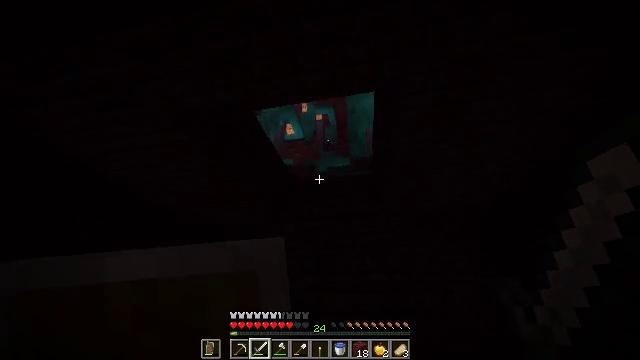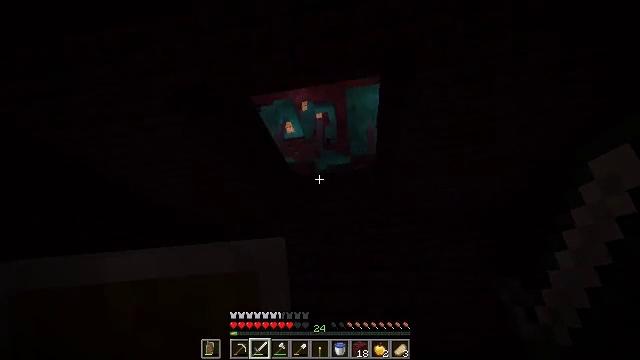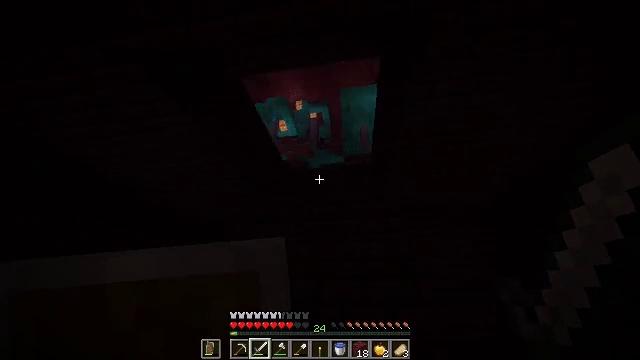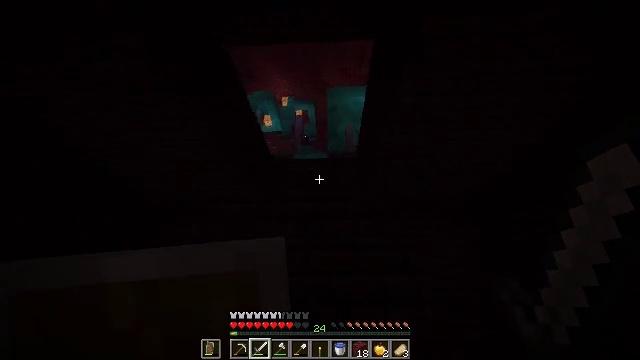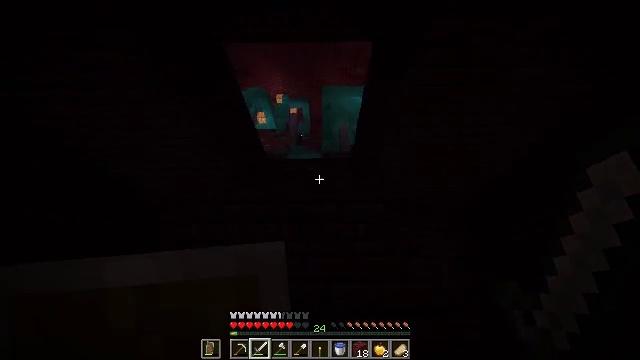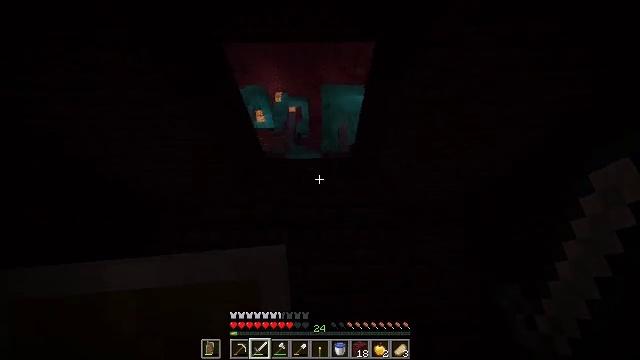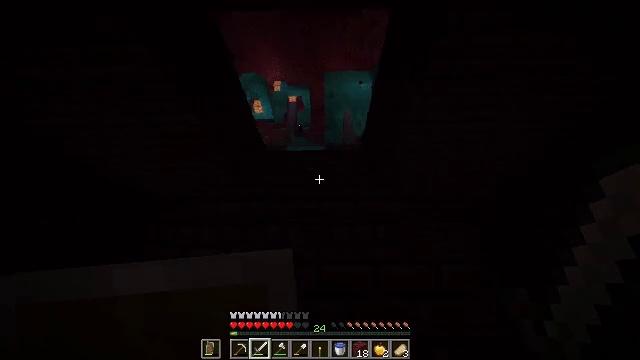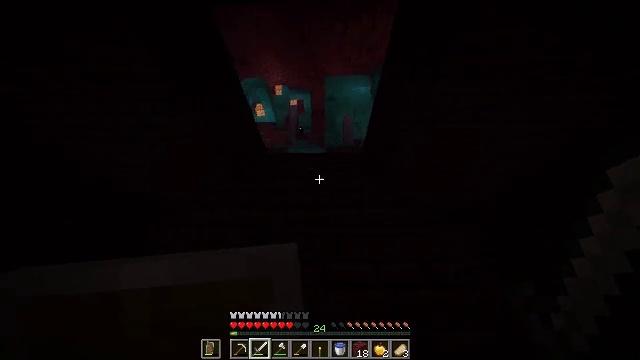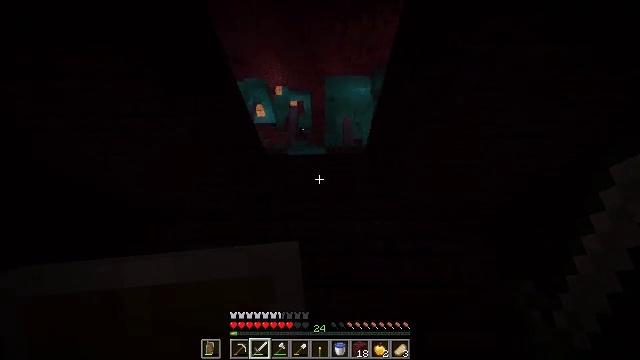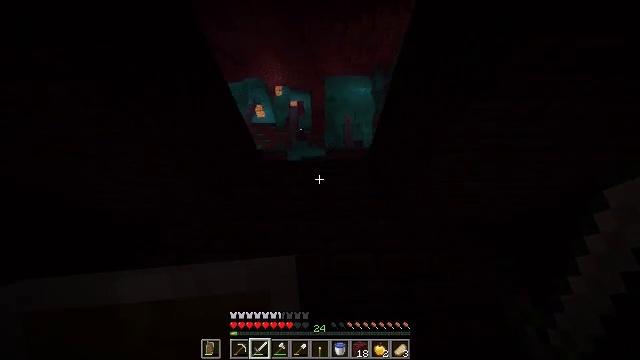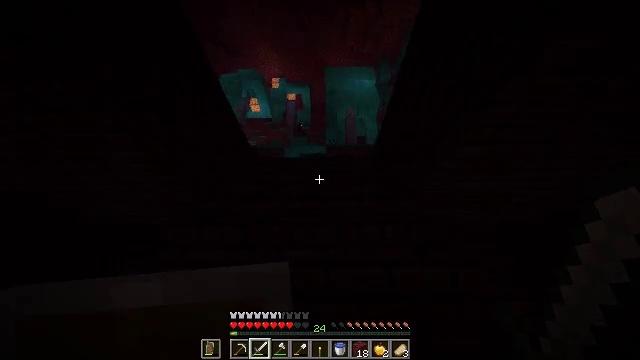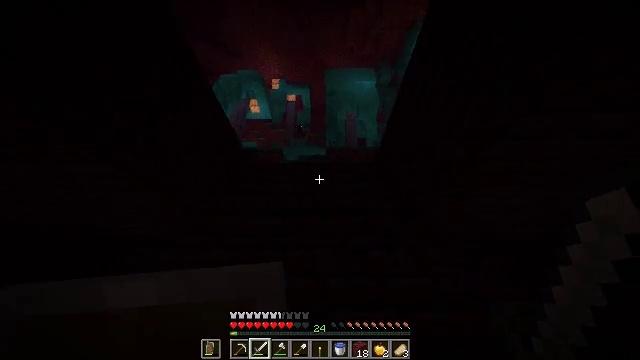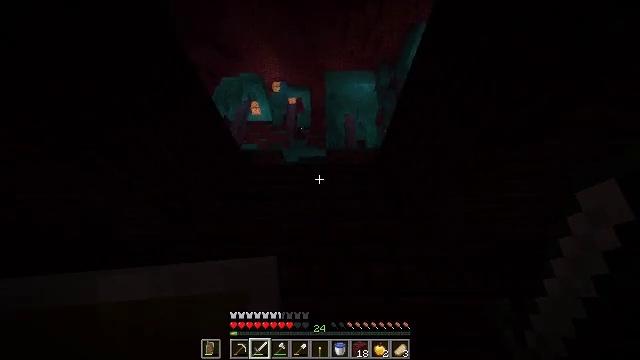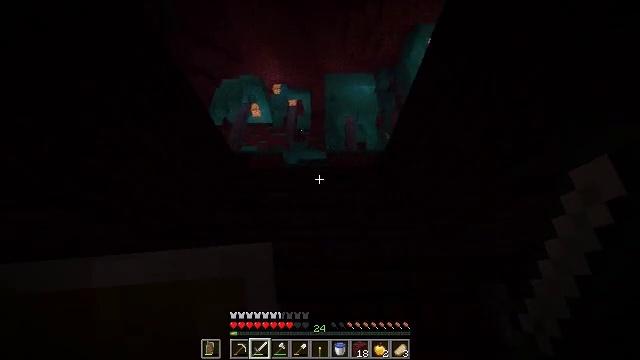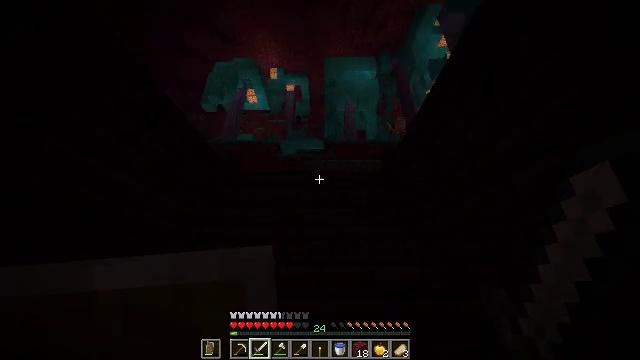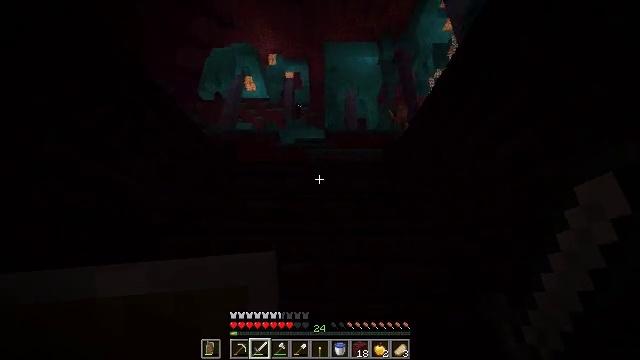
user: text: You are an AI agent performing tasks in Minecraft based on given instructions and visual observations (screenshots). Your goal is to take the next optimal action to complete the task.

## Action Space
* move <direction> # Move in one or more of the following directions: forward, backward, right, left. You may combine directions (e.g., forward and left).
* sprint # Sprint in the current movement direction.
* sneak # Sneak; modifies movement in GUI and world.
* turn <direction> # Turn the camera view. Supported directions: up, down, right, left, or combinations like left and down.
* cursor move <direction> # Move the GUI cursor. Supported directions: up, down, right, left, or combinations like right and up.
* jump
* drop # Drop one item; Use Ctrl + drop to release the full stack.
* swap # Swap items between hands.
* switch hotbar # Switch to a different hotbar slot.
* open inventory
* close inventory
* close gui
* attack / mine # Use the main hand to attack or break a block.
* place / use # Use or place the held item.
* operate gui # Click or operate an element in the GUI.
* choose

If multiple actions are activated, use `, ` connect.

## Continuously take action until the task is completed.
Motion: motion action
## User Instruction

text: Gather some nether bricks.
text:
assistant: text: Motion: move forward, sprint, jump
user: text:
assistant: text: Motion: move forward, sprint, turn right
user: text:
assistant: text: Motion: move forward, sprint, turn right
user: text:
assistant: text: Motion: move forward, sprint, turn right
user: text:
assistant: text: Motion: move forward, sprint
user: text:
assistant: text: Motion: move forward, sprint
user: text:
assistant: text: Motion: move forward, sprint
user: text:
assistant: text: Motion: move forward, sprint
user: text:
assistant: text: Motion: move forward, sprint
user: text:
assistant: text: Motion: move forward, sprint
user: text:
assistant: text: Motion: move forward, sprint
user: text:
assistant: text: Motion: move forward, sprint
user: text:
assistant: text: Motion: move forward, sprint
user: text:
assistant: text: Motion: move forward, sprint, turn down
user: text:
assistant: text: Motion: move forward, sprint, turn down
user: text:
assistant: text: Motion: move forward, sprint, turn down
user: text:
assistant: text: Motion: move forward, turn down
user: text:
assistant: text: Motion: move forward, turn down
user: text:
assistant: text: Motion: move forward, turn down
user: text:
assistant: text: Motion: move forward, turn down
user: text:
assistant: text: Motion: move forward and move left
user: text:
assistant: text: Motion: move forward and move left, turn down
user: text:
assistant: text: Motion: move forward and move left, turn down
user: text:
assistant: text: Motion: move forward and move left, turn down
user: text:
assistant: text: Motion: move forward and move left, turn right and down
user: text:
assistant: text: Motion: move forward and move left, turn right and down
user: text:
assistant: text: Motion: turn right and down
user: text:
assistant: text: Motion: turn right and down
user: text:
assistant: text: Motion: turn right and down
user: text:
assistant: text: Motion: turn right and down